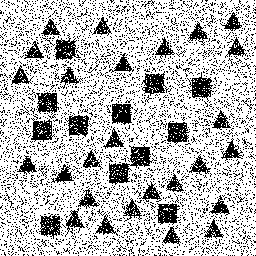
Squares: 12
Triangles: 26
Stars: 0
Total shapes: 38